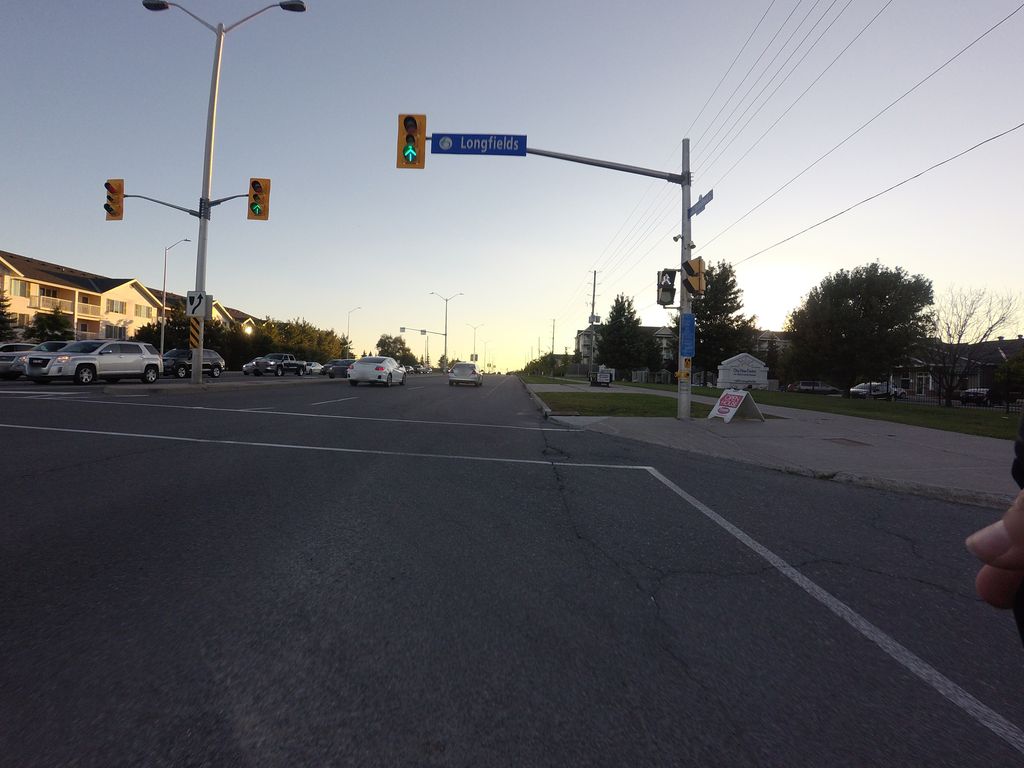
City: ottawa-gatineau